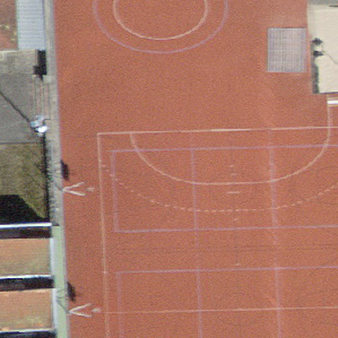
Label: other